Question: Count the number of objects in the diagram.
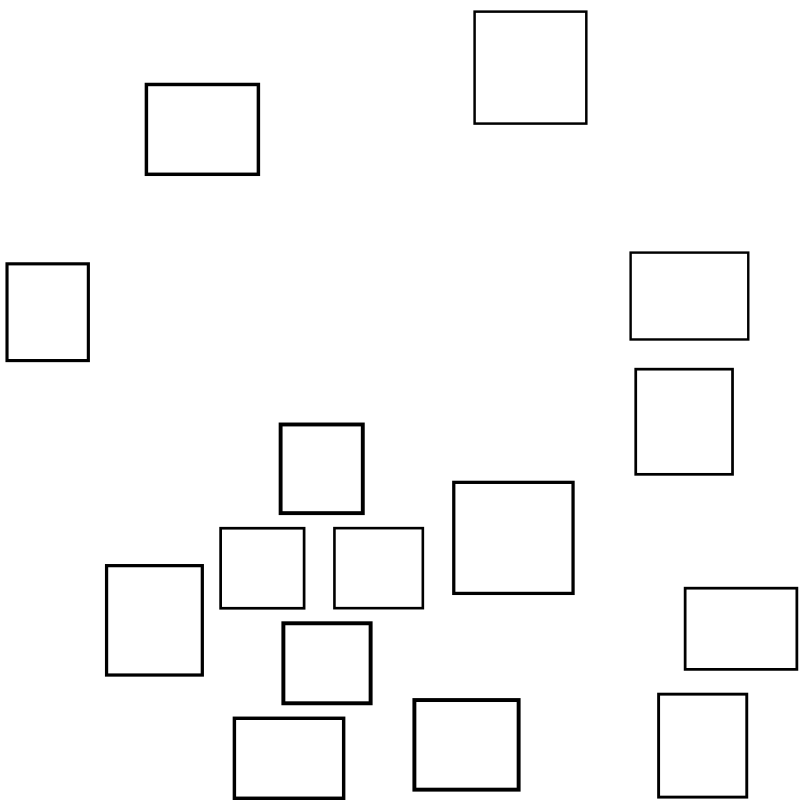
Answer: 15